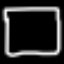
Label: square